Field crop: maize
Growth stage: 2
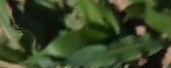
Species: maize